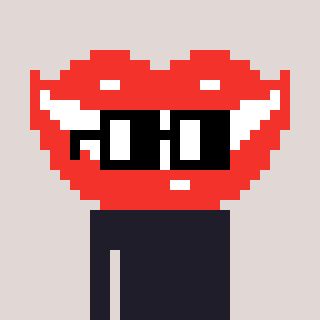
a pixel art character with square black glasses, a smile-shaped head and a gold-colored body on a warm background